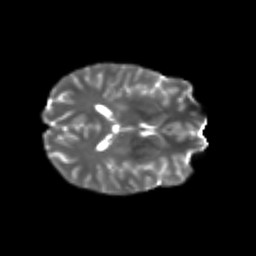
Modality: T2w
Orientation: axial
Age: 24
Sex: female
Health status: healthy
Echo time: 0.074 s